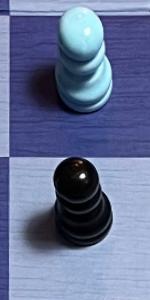
Label: Pawn_Black